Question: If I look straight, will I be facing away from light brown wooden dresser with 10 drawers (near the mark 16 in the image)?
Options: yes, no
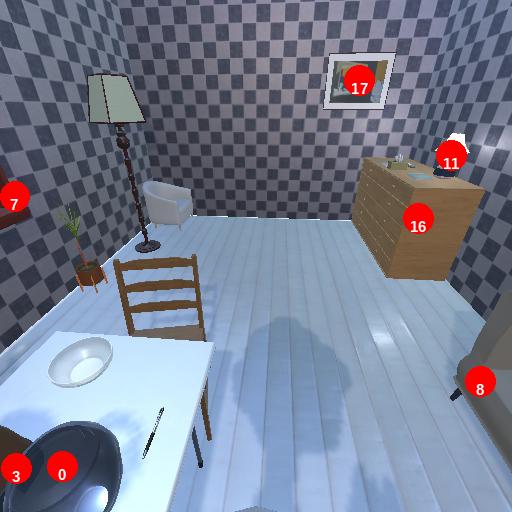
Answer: yes